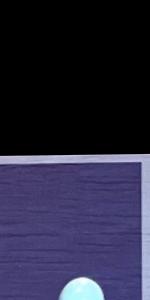
Label: Empty